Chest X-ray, AP view. Patient: 34 years old, sex F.
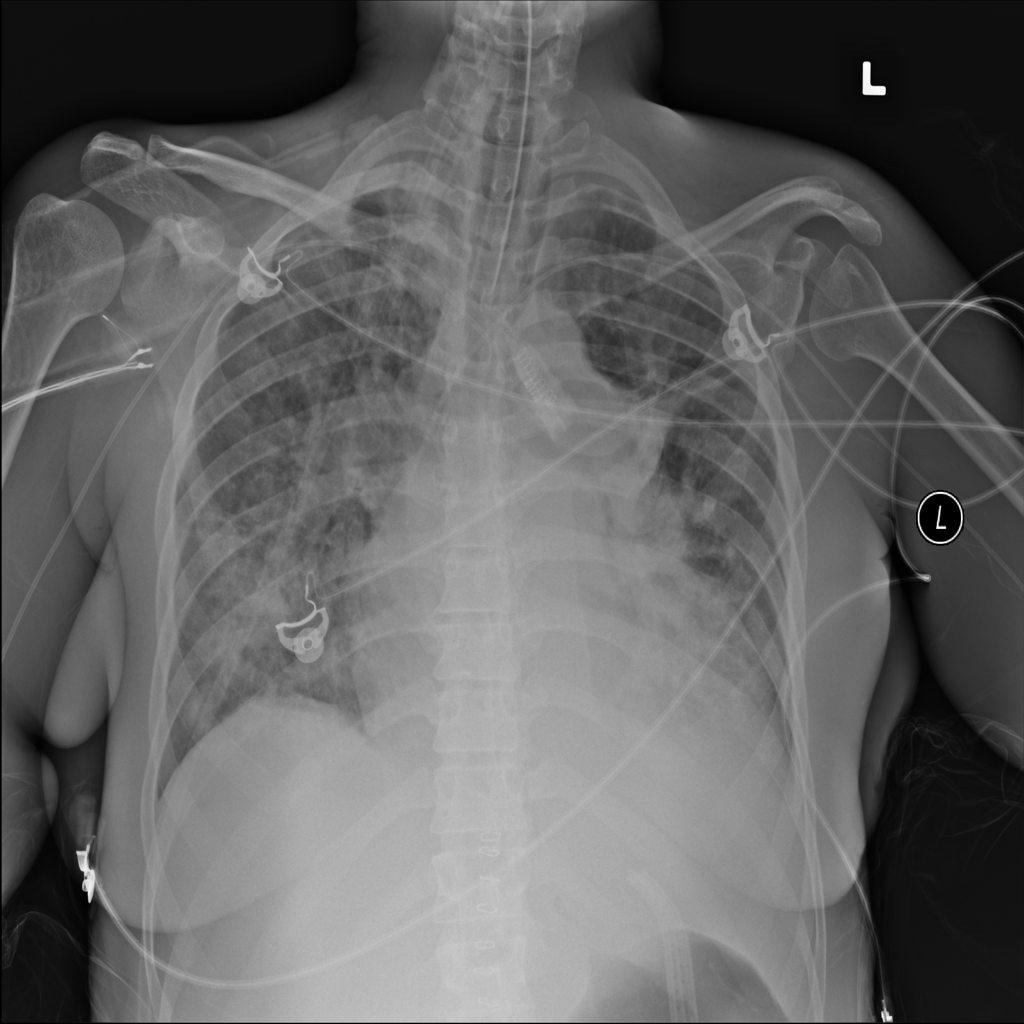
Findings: Atelectasis